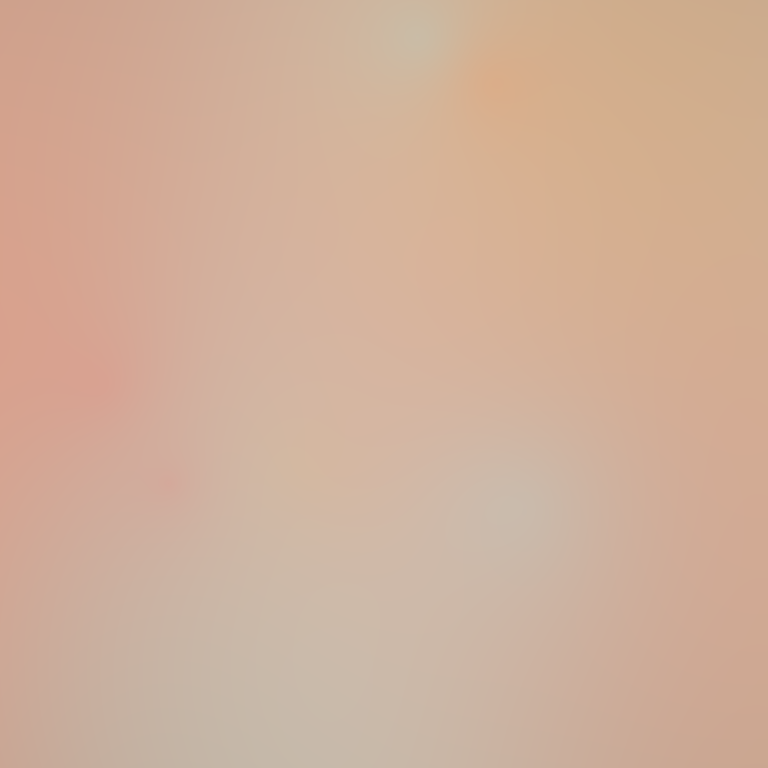
Abstract light effect, smooth blend from soft peach to warm beige, serene atmosphere, diffuse glow, no room, no furniture, no objects.